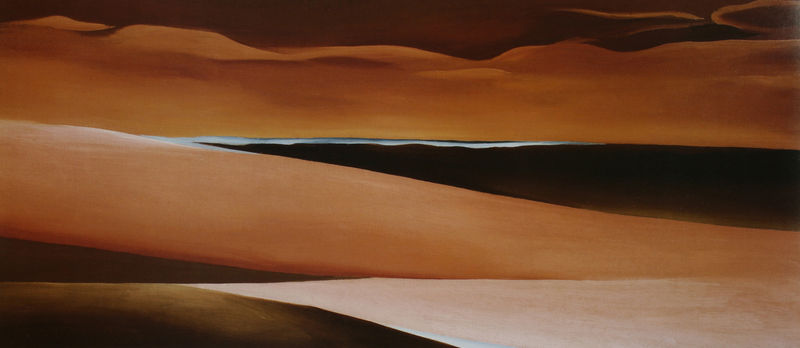
Titel: Bärensee, New Mexico
Künstler: Georgia O'Keeffe
Standort: Santa Fé (NM)
Institution: Museum of Fine Arts
Schlagwörter: blau, dunkel, gemälde, himmel, schatten, wasser, weiß, wolken, gelb, landschaft, ocker, sand, braun, grau, licht, orange, schwarz, rot, beige, malerei, erde, horizont, hügel, rosa, ruhig, moderne, abstrakt, berge, düne, dünen, wüste, linien, silhouette, abendstimmung, bucht, harmonisch, hügeö, ebenen, o'eeffe, sanddüne, georgia o'eeffe, dühnen